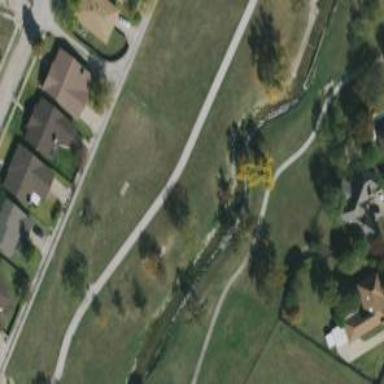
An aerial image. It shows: Disc golf tee.